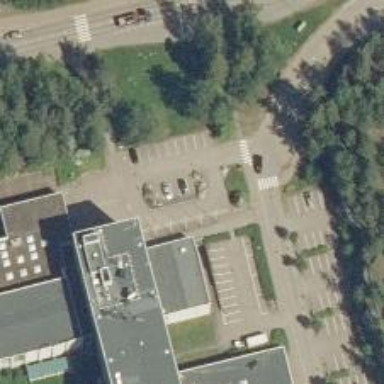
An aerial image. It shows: Parking space.